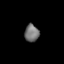
Tissue: lung
Cell type: Others
Senescence score: 0.2423
Nuclear area (px): 249
Mean DAPI intensity: 112.486